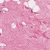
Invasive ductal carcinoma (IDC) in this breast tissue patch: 0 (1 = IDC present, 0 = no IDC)